Field crop: maize
Growth stage: 2
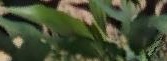
Species: maize